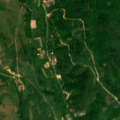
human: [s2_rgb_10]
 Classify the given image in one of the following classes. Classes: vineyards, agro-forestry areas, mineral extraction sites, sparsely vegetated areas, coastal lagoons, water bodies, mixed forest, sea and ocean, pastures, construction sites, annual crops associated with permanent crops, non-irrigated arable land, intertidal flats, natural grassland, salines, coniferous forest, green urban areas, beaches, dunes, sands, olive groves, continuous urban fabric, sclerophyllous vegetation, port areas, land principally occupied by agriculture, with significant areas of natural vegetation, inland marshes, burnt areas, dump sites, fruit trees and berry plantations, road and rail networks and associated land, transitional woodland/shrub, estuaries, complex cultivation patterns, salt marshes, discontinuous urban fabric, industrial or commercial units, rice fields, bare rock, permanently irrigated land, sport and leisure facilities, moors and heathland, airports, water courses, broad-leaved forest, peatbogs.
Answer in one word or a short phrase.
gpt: complex cultivation patterns, land principally occupied by agriculture, with significant areas of natural vegetation, broad-leaved forest